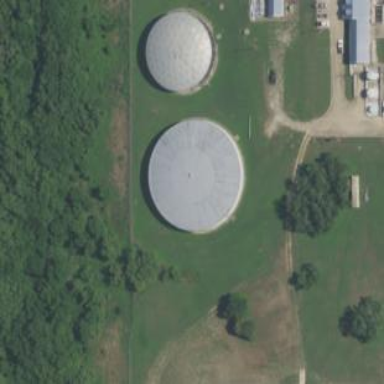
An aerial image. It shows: Silo.